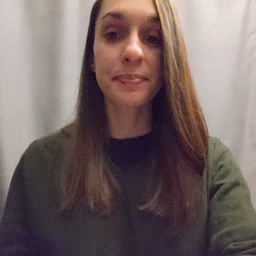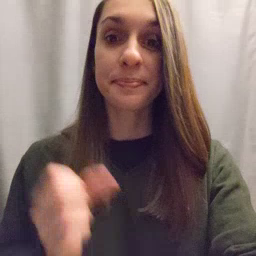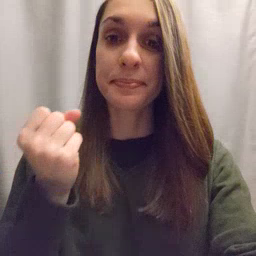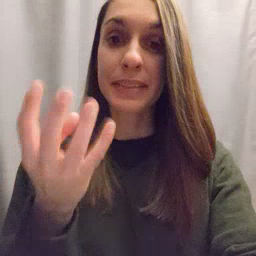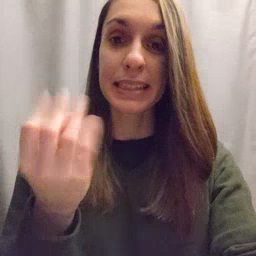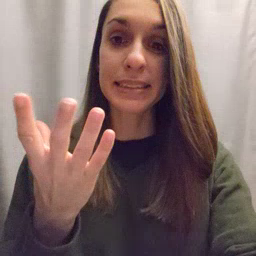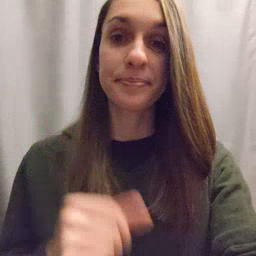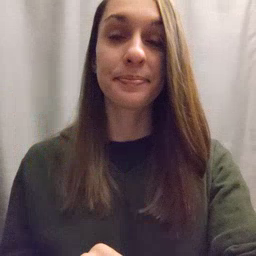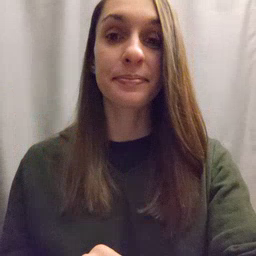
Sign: many